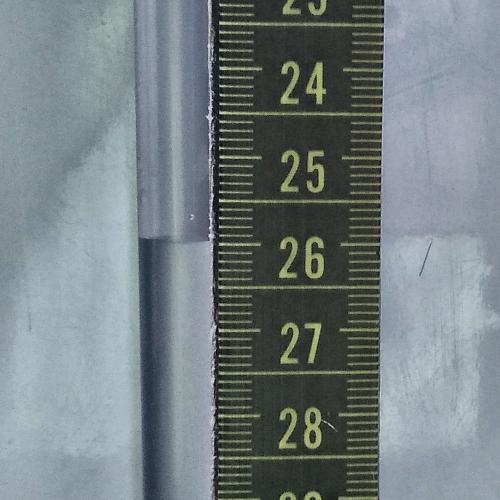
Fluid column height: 26.0 cm